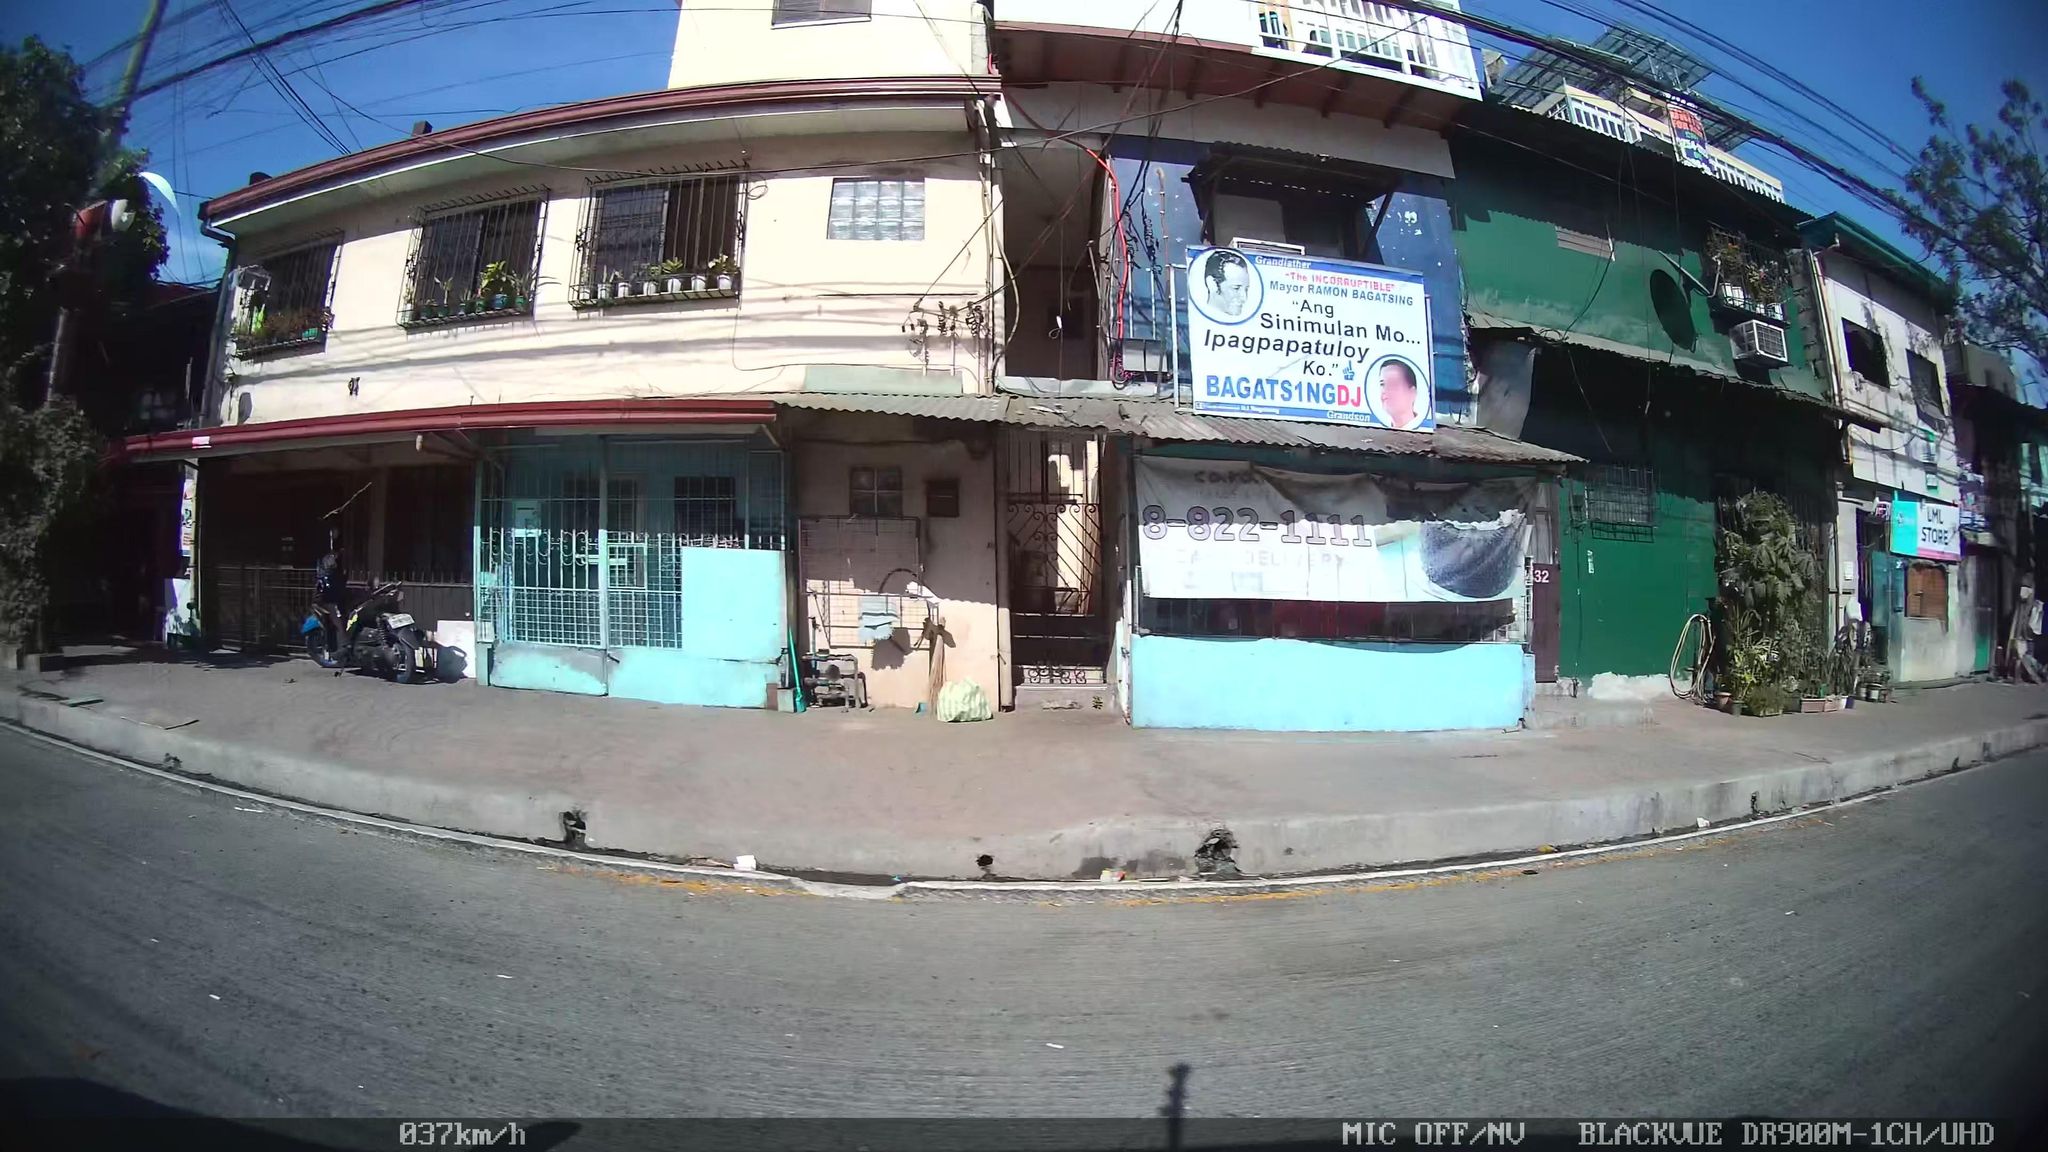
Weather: clear
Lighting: day
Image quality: good
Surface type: driving surface
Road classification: primary
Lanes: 4
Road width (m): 8
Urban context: urban centre
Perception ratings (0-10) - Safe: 0.54, Lively: 3.05, Beautiful: 2.54, Boring: 0.33, Depressing: 9.53, Wealthy: 2.36